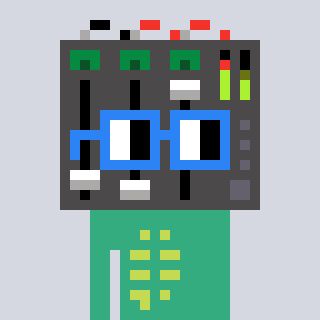
a pixel art character with square blue glasses, a mixer-shaped head and a teal-colored body on a cool background